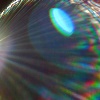
Label: sunburn